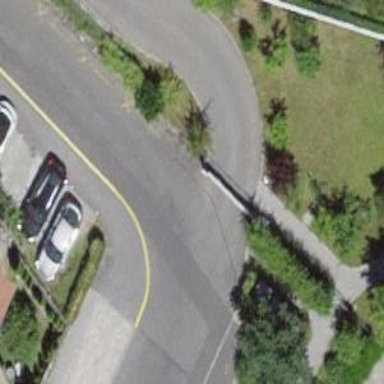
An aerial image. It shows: Gate.